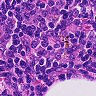
Metastatic tissue present: no